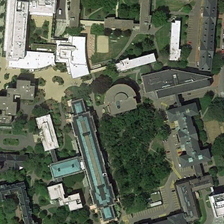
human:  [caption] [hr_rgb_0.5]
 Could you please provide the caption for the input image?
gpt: some buildings and green trees are in a school .

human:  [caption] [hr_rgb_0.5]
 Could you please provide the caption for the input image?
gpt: some buildings and green trees are in a school .

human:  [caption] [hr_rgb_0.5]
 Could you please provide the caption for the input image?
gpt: some buildings and green trees are in a school .

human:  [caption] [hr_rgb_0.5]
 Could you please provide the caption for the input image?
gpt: some buildings and green trees are in a school .

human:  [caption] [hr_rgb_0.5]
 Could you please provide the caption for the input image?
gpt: some buildings and green trees are in a school .